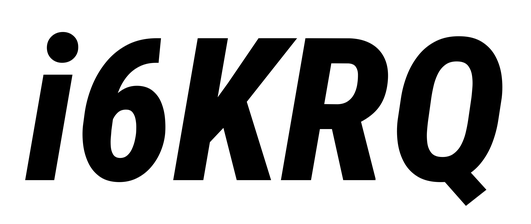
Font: Roboto-Italic_Condensed_ExtraBold_Italic